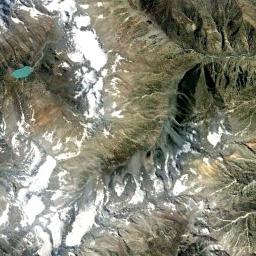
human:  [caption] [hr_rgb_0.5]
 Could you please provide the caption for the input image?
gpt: The snowberg is partly covered with snow and ice and a green lake is in the snowberg .

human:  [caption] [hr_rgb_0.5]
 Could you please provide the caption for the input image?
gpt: The snow berg is next to the lake .

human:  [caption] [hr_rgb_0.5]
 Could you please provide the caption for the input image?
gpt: The snowberg is covered with snow .

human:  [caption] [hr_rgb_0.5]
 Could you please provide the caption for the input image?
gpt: In the mountains of the snow mountain, Only the peak of the mountain is covered by snow, And there is a lake in the snow mountain .

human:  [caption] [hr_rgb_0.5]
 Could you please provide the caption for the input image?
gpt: There are some snow and bare land on the snowberg .